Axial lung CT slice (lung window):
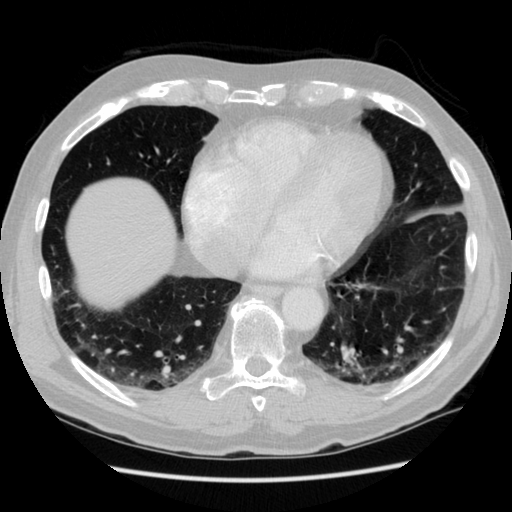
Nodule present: no